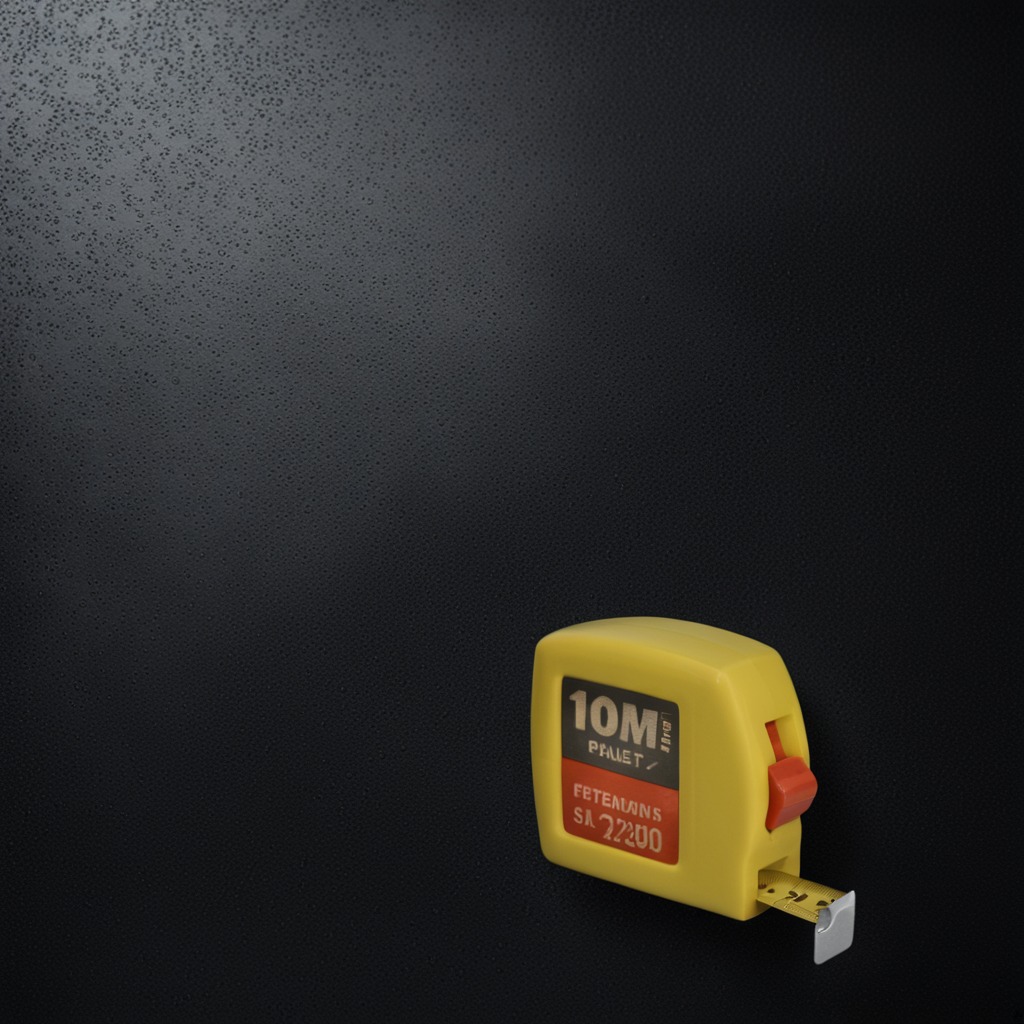
A measuring tape is lying on the clean granite tabletop.